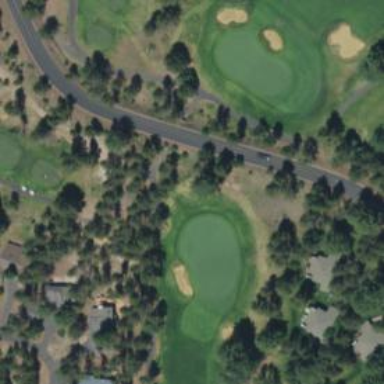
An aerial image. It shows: Asphalt path designated as golf cartpath.